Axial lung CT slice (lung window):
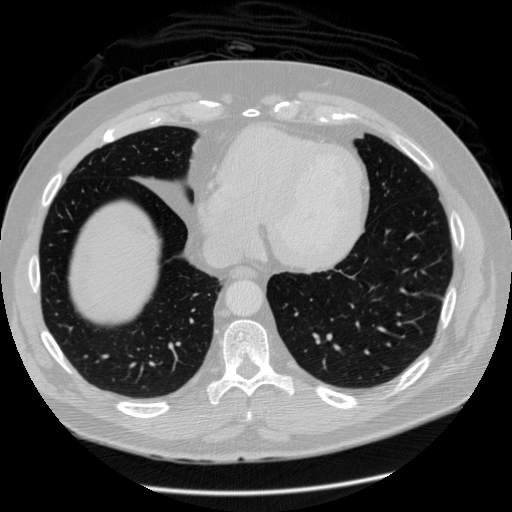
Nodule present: no